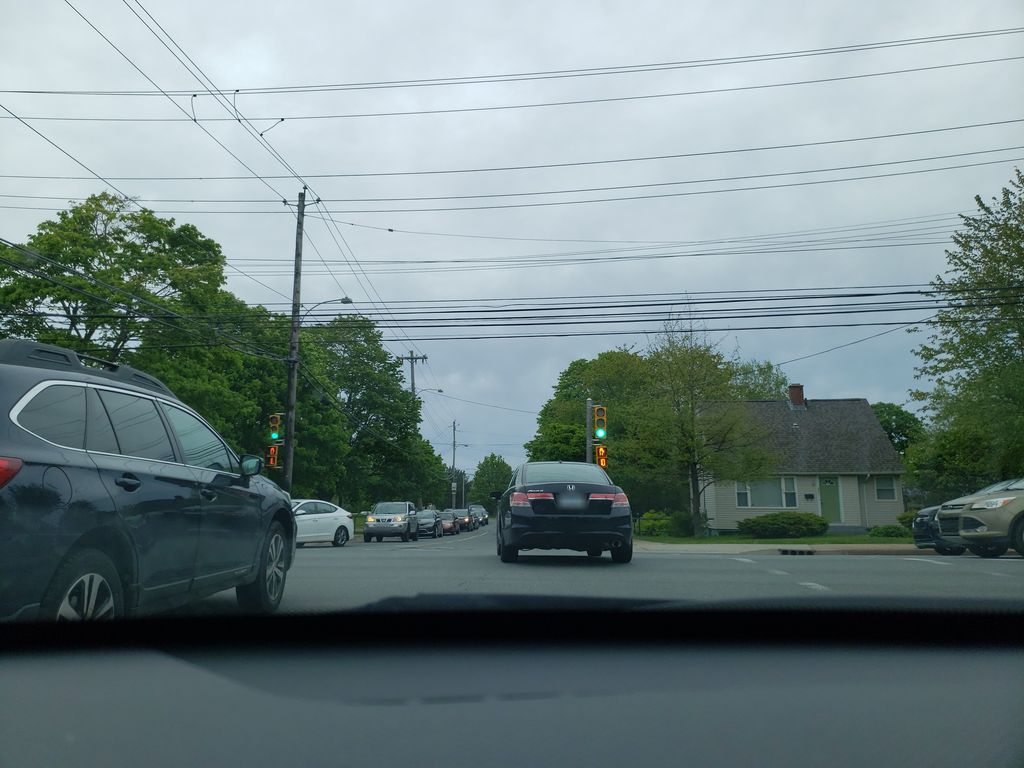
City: halifax